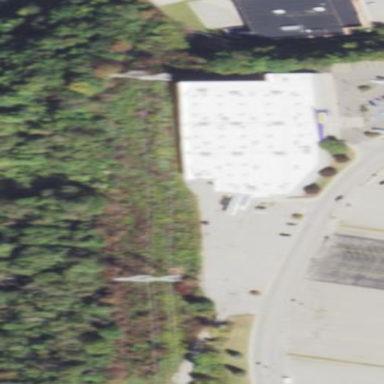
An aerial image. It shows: Retail building.